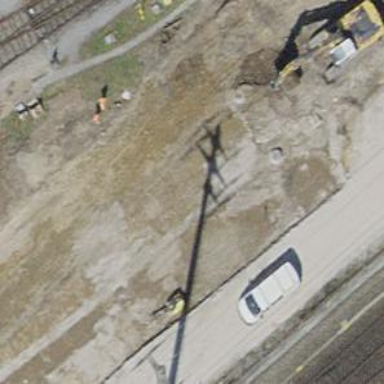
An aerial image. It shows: Railway switch.